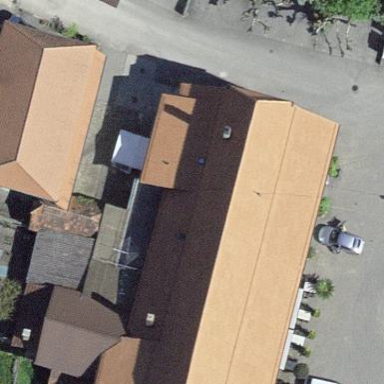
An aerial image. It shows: Building that houses restaurant.